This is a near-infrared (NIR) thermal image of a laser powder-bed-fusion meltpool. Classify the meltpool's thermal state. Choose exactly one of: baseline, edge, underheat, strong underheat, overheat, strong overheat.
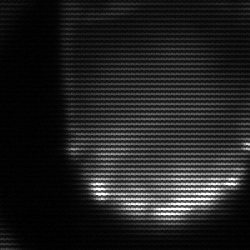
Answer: edge